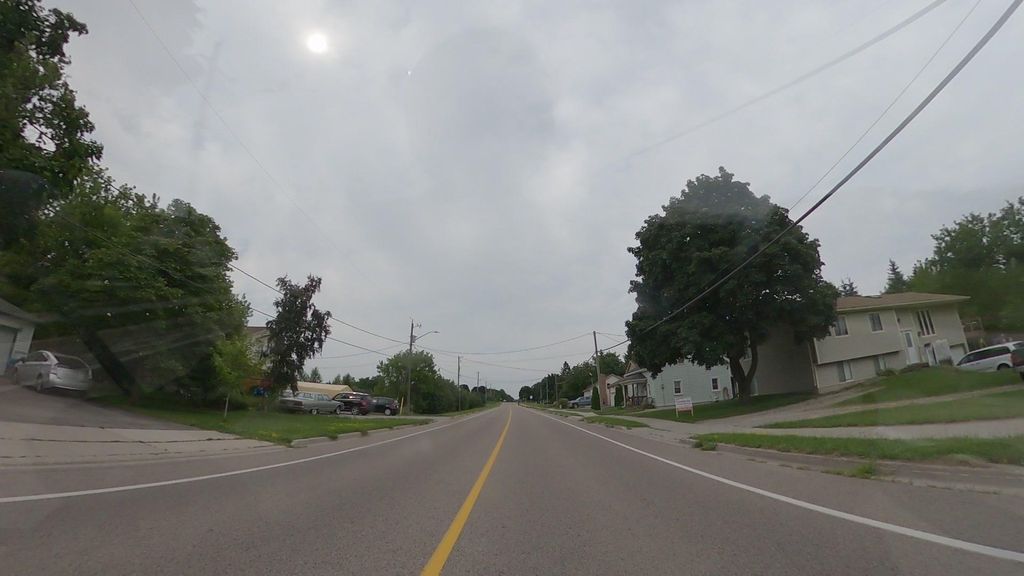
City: kitchener-waterloo